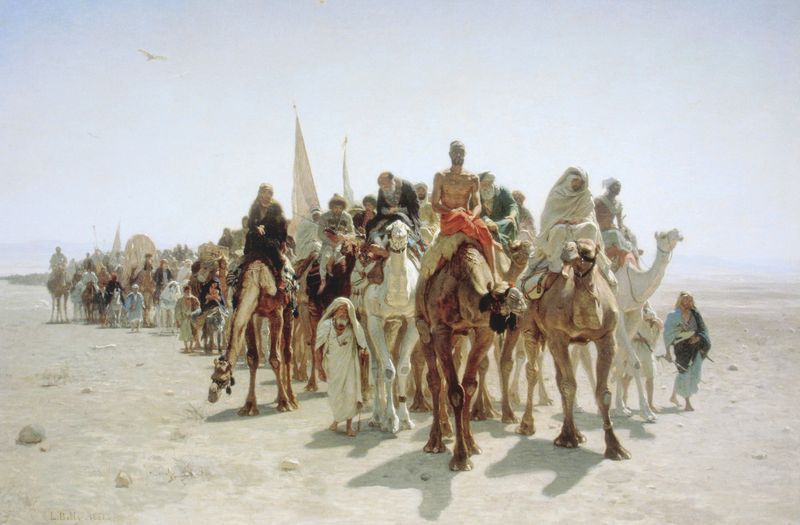
Titel: Mekkapilger
Künstler: Léon Belly
Standort: Paris
Institution: Musée d'Orsay
Schlagwörter: adler, blau, gemälde, himmel, mann, nackt, schatten, umhang, vogel, weiß, aquarell, frauen, menschen, ocker, sand, braun, brust, frau, hell, licht, männer, orange, zeichnung, rot, tiere, tuch, beige, malerei, bart, kleidung, stein, steine, hals, signatur, öl, horizont, weite, gehen, sonne, tücher, gewänder, fliegen, kinder, pferd, reiter, fell, hellblau, reiten, zaumzeug, zügel, kopfbedeckung, sommer, fahnen, fahne, heiß, laufen, mittag, afrika, hitze, wüste, zug, grasen, wagen, kopftuch, oberkörper, fotografie, karawane, helligkeit, orient, schweben, inkarant, arabisch, beugen, sonnenschein, geier, umzug, planwagen, verhüllt, treck, turban, äsen, arabien, islam, führen, sultan, ägypten, reisebuch, kamel, beduine, beduinen, nakct, kamele, dromedar, moslems, wieß, karavane, raubvogel, menchen, blendung, dromedare, höcker, bedhuinen, fakir, fehne, konvoi, gandhi, fotogrealismus, dünner mann